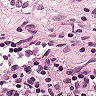
Metastatic tissue present: yes